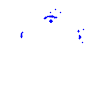
Particle: proton